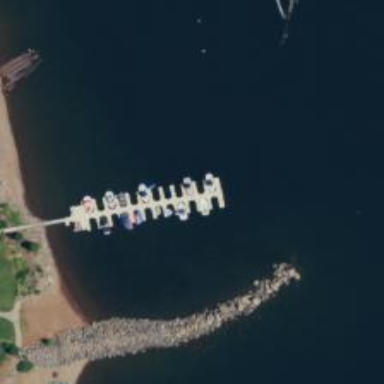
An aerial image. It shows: Man-made pier.